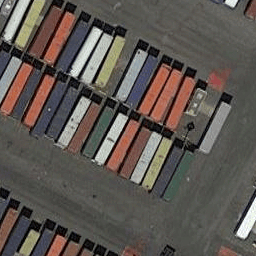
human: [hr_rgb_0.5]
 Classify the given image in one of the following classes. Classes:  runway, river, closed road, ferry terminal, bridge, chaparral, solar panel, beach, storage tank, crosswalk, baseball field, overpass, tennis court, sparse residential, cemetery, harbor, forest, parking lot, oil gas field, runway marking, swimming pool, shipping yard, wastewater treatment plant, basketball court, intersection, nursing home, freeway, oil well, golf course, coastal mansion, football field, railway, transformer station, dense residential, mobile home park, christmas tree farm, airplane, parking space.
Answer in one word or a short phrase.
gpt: shipping yard